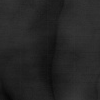
Atmospheric dust classification: not_dusty